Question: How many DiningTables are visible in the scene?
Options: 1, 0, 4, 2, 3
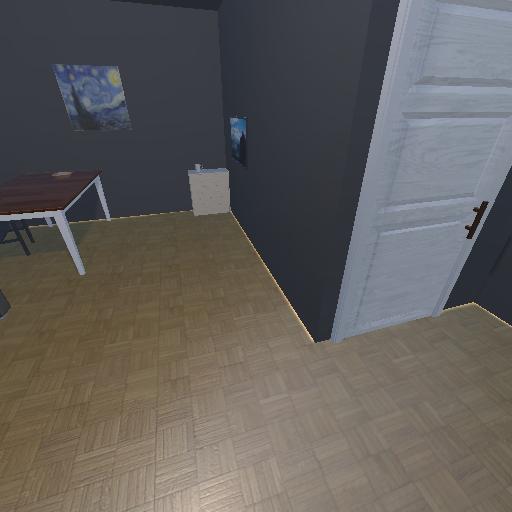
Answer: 1